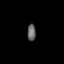
Tissue: prostate
Cell type: Epithelial cells
Senescence score: 0.2161
Nuclear area (px): 135
Mean DAPI intensity: 102.8